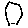
Label: hexagon